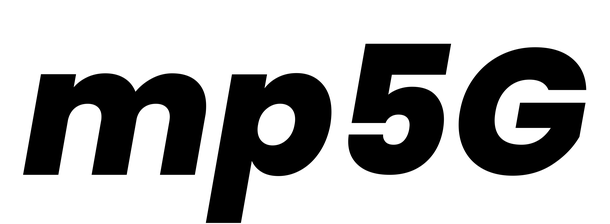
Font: Poppins-ExtraBoldItalic